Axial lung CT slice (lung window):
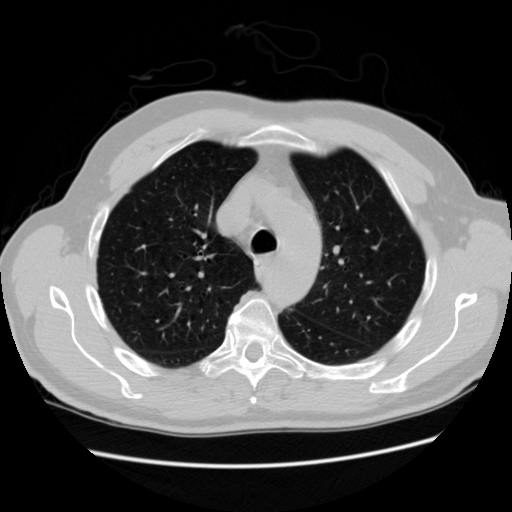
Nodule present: no